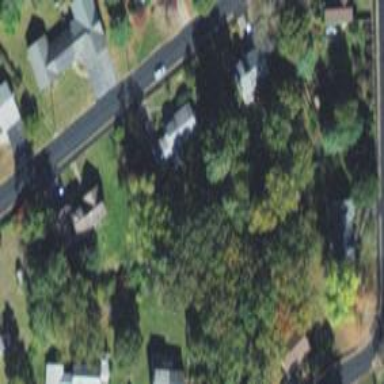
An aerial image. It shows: Residential road.